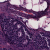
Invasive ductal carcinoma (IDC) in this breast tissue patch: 0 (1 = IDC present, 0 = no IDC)